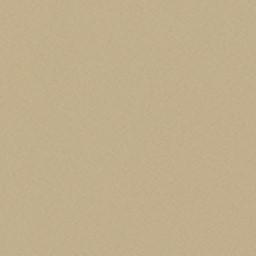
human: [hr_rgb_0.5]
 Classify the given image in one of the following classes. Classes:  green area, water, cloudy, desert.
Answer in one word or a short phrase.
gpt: desert